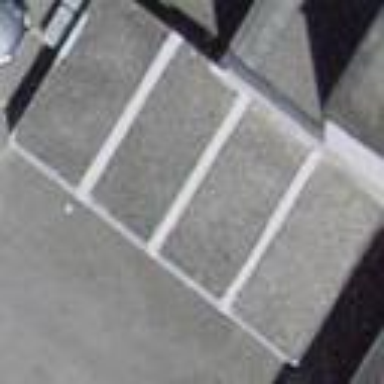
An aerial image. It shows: Flat-roofed garage.